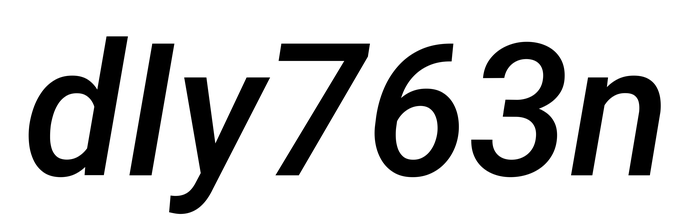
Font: Roboto-Italic_Medium_Italic